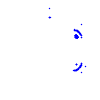
Particle: electron